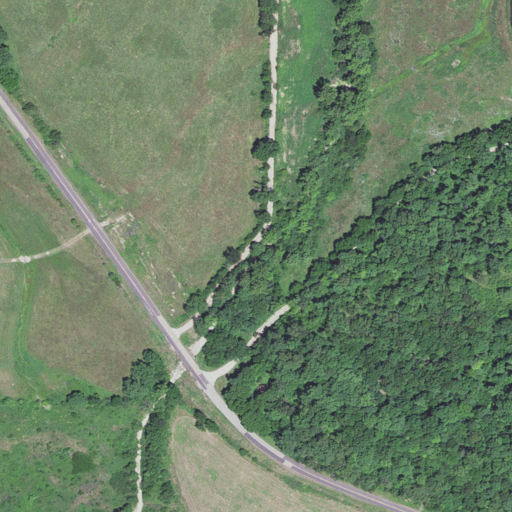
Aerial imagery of valley in Missouri named Cox Hollow containing pasture, deciduous forest, open development, medium intensity development, grassland, mixed forest, and low intensity development